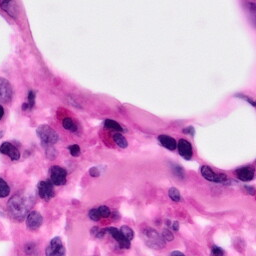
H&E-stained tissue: Pancreatic